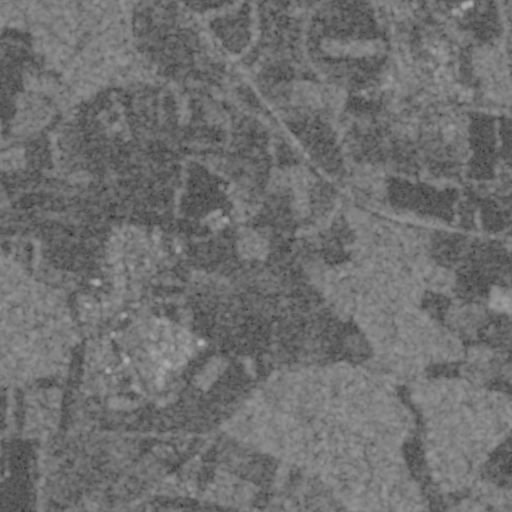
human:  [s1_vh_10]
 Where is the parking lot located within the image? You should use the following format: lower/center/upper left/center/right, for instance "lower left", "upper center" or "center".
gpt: The parking lot is located in the upper right of the image.
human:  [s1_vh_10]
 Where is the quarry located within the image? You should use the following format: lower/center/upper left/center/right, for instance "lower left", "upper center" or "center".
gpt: The quarry is located in the center of the image.
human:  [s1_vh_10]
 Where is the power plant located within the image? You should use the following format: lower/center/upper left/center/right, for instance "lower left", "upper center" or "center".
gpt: There is no power plant in the image.

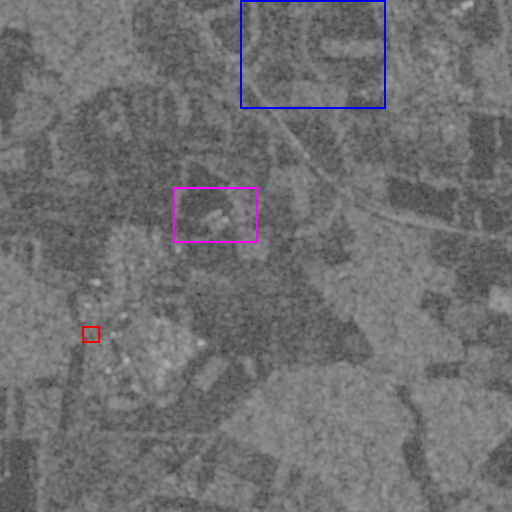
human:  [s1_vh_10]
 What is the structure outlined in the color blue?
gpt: The structure outlined in blue is a crop field.
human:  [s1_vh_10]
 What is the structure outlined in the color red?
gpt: The structure outlined in red is a park.
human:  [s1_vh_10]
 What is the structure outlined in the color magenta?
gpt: The structure outlined in magenta is a quarry.
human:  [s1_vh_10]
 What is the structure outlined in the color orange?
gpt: There is no orange outline.